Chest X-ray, PA view. Patient: 41 years old, sex F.
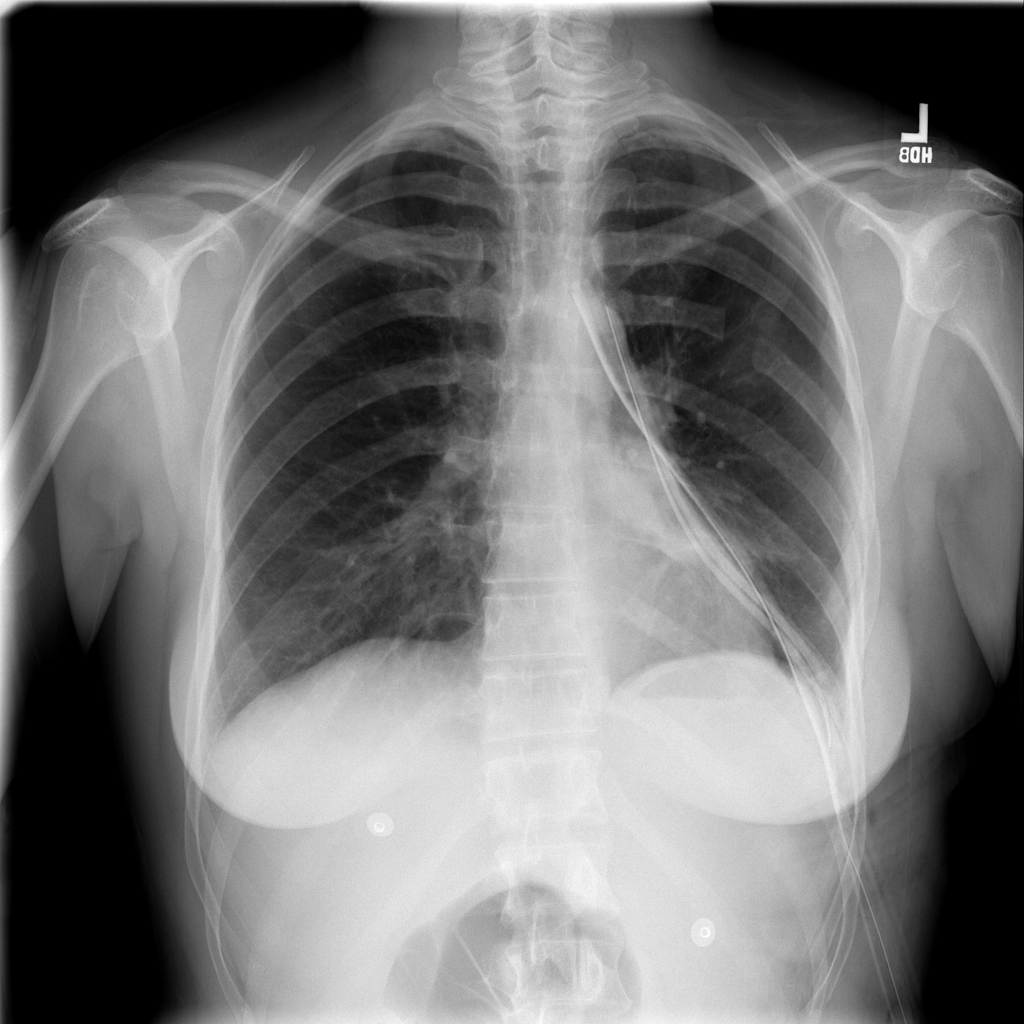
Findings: Emphysema, Pneumothorax